七年级 · 解析几何
学习平行线后, 张明想出了过已知直线外一点画这条直线的平行线的新方法, 他是通过折一张半透明的纸得到的. 观察图 (1)～(4), 经两次折叠展开后折痕 $C D$ 所在的直线即为过点 $P$ 与已知直线 $a$ 平行的直线. 由操作过程可知张明画平行线的依据有

( )

图 (1)

图 (2)

图 (3)

图 (4)

(1)同位角相等，两直线平行;

(2)两直线平行, 同位角相等;

(3)内错角相等, 两直线平行;

(4)同旁内角互补, 两直线平行.

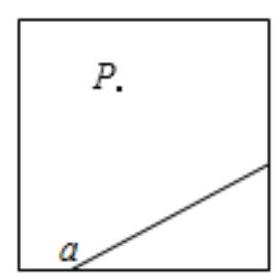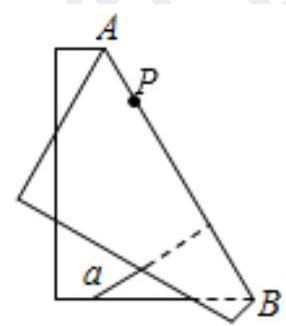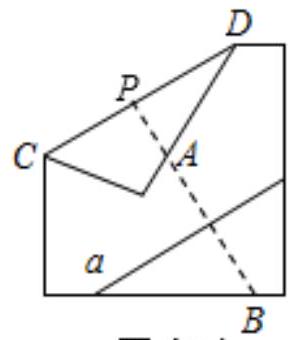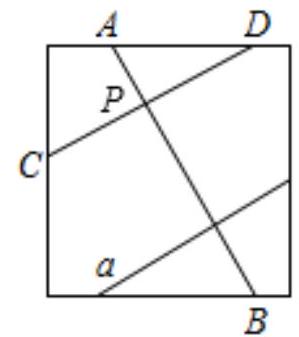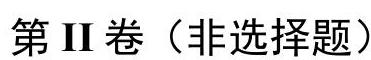
A. (1)(3)
B. (1)(2)(3)
C. (3)(4)
D. (1)(3)(4)

答案: D
解析: 【答案】 $D$

【解析】解：由作图可知, $a \perp A B, C D \perp A B$,

$\therefore$ 可以利用同位角相等, 两直线平行或内错角相等, 两直线平行或同旁内角互补, 两直线平行, 判定 $C D / / a$,

故选: D.

由作图可知, $a \perp A B, C D \perp A B$, 利用平行线的判定即可解决问题.

本题考查翻折变换, 平行线的判定等知识, 解题的关键是读懂图象信息, 属于中考常考题型.